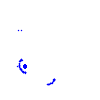
Particle: electron